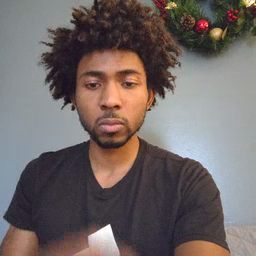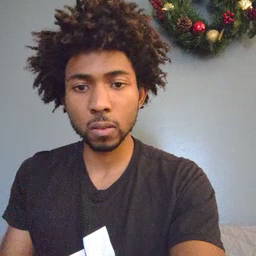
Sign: fall